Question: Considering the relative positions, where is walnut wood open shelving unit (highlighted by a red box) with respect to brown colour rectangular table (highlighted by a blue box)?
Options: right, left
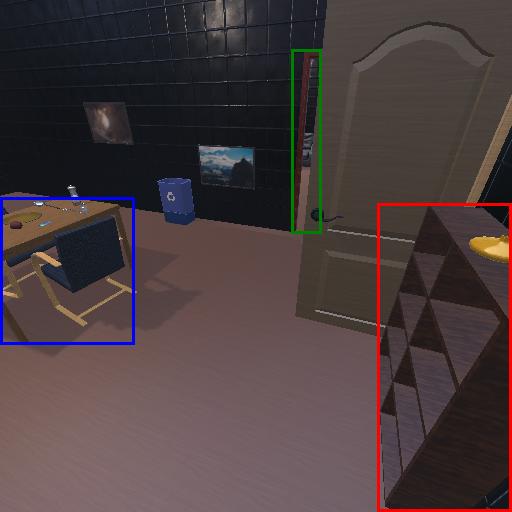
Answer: right